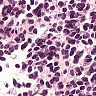
Metastatic tissue present: no